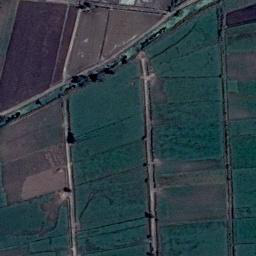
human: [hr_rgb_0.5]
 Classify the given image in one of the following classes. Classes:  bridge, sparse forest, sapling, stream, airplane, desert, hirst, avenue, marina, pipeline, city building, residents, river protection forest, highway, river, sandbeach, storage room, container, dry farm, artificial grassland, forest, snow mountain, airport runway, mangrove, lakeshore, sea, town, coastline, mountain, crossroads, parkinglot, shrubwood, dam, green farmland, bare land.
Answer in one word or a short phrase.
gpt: green farmland